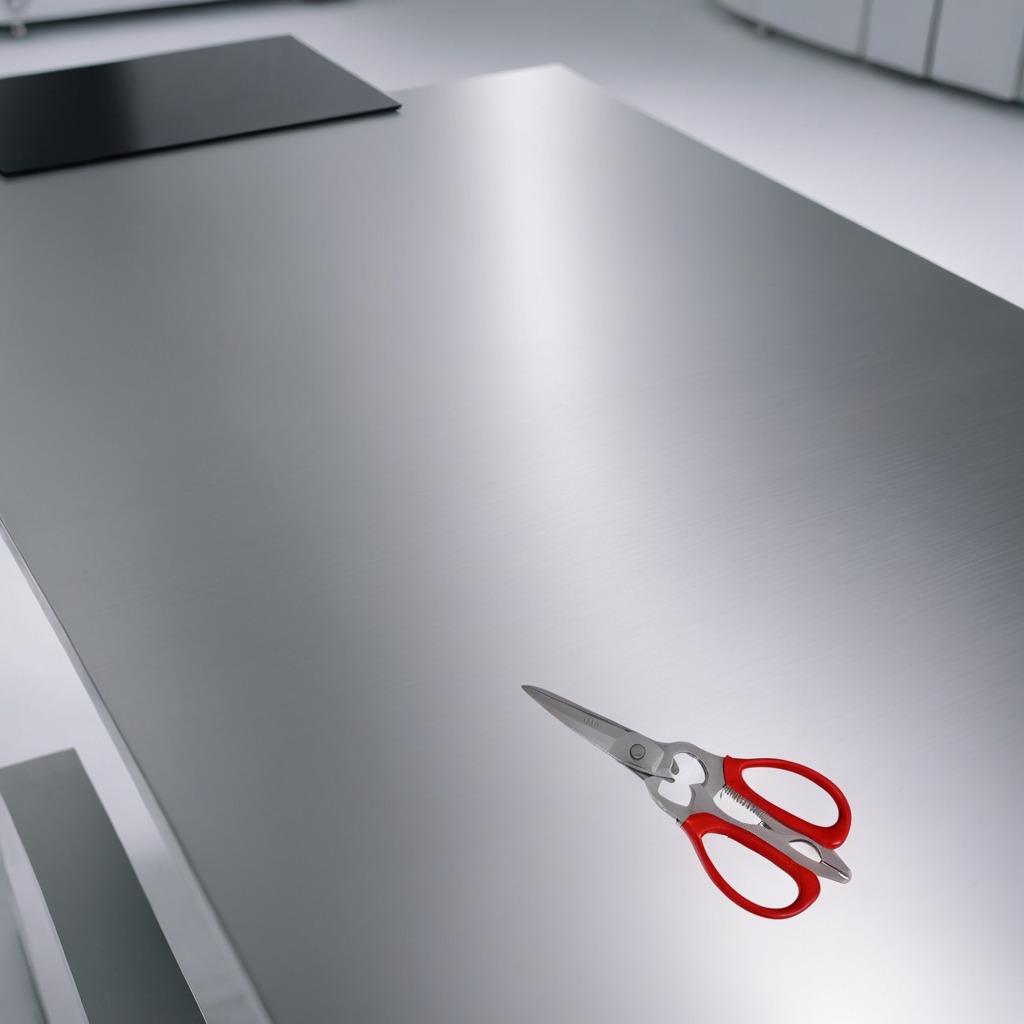
A scissor is lying on the stainless steel table in a high-end prototyping lab.